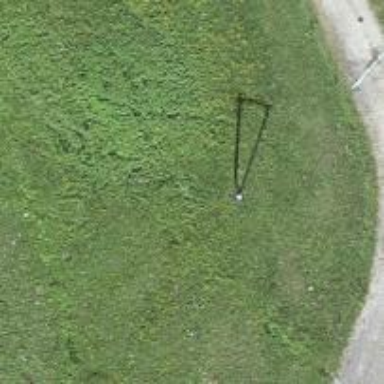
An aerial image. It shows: Power pole.